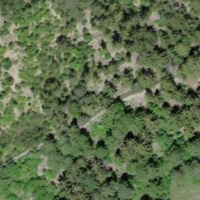
EUNIS habitat code: 43
Species observed at this site:
Ononis natrix